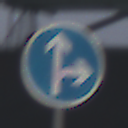
Verkehrszeichen: VorgeschriebeneFahrtrichtungGeradeausOderRechts
Umgebung: Outdoor, Suburban
Tageszeit: MorningAfternoon
Wetter: Overcast
Licht: Natural
Jahreszeit: NotSpecified
Kontrast: LowContrast